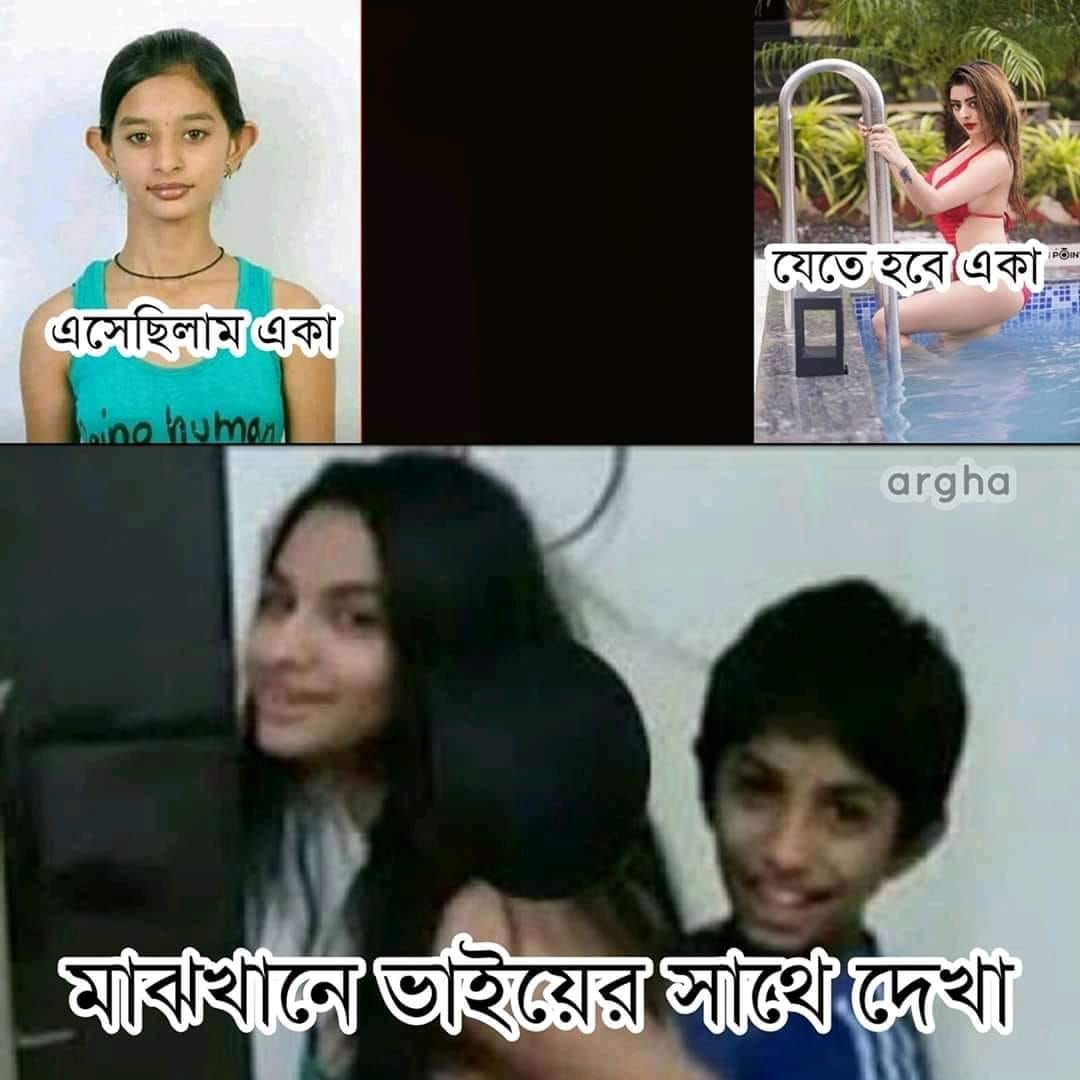
Caption: এসেছিলাম একা   যেতে হবে একা   মাঝখানে ভাইয়ের সাথে দেখা
Label: hate